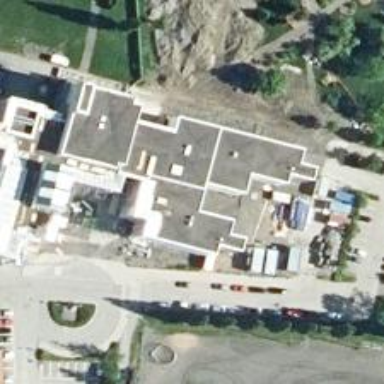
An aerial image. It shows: Library building.